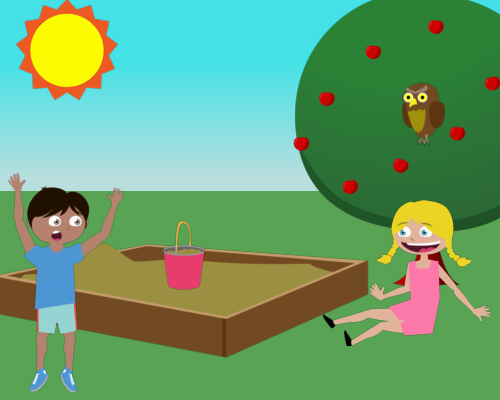
left sun right apple tree owl left a big sandbox inside it bucket right siting girl left boy facing right covering sandbox  hands up